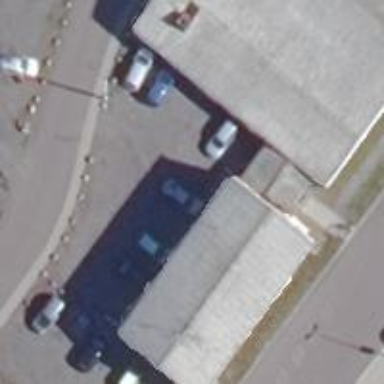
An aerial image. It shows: Industrial building.